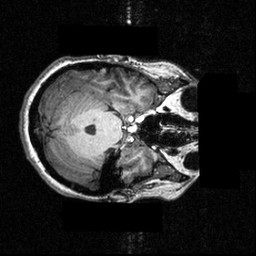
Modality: T1w
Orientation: axial
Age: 21
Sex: female
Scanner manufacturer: siemens
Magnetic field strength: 3.951 T
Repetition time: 1.5 s
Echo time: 0.00335 s